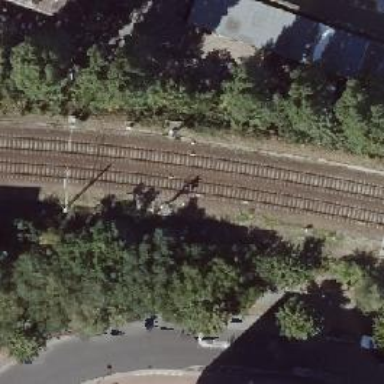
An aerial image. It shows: Railway signal.